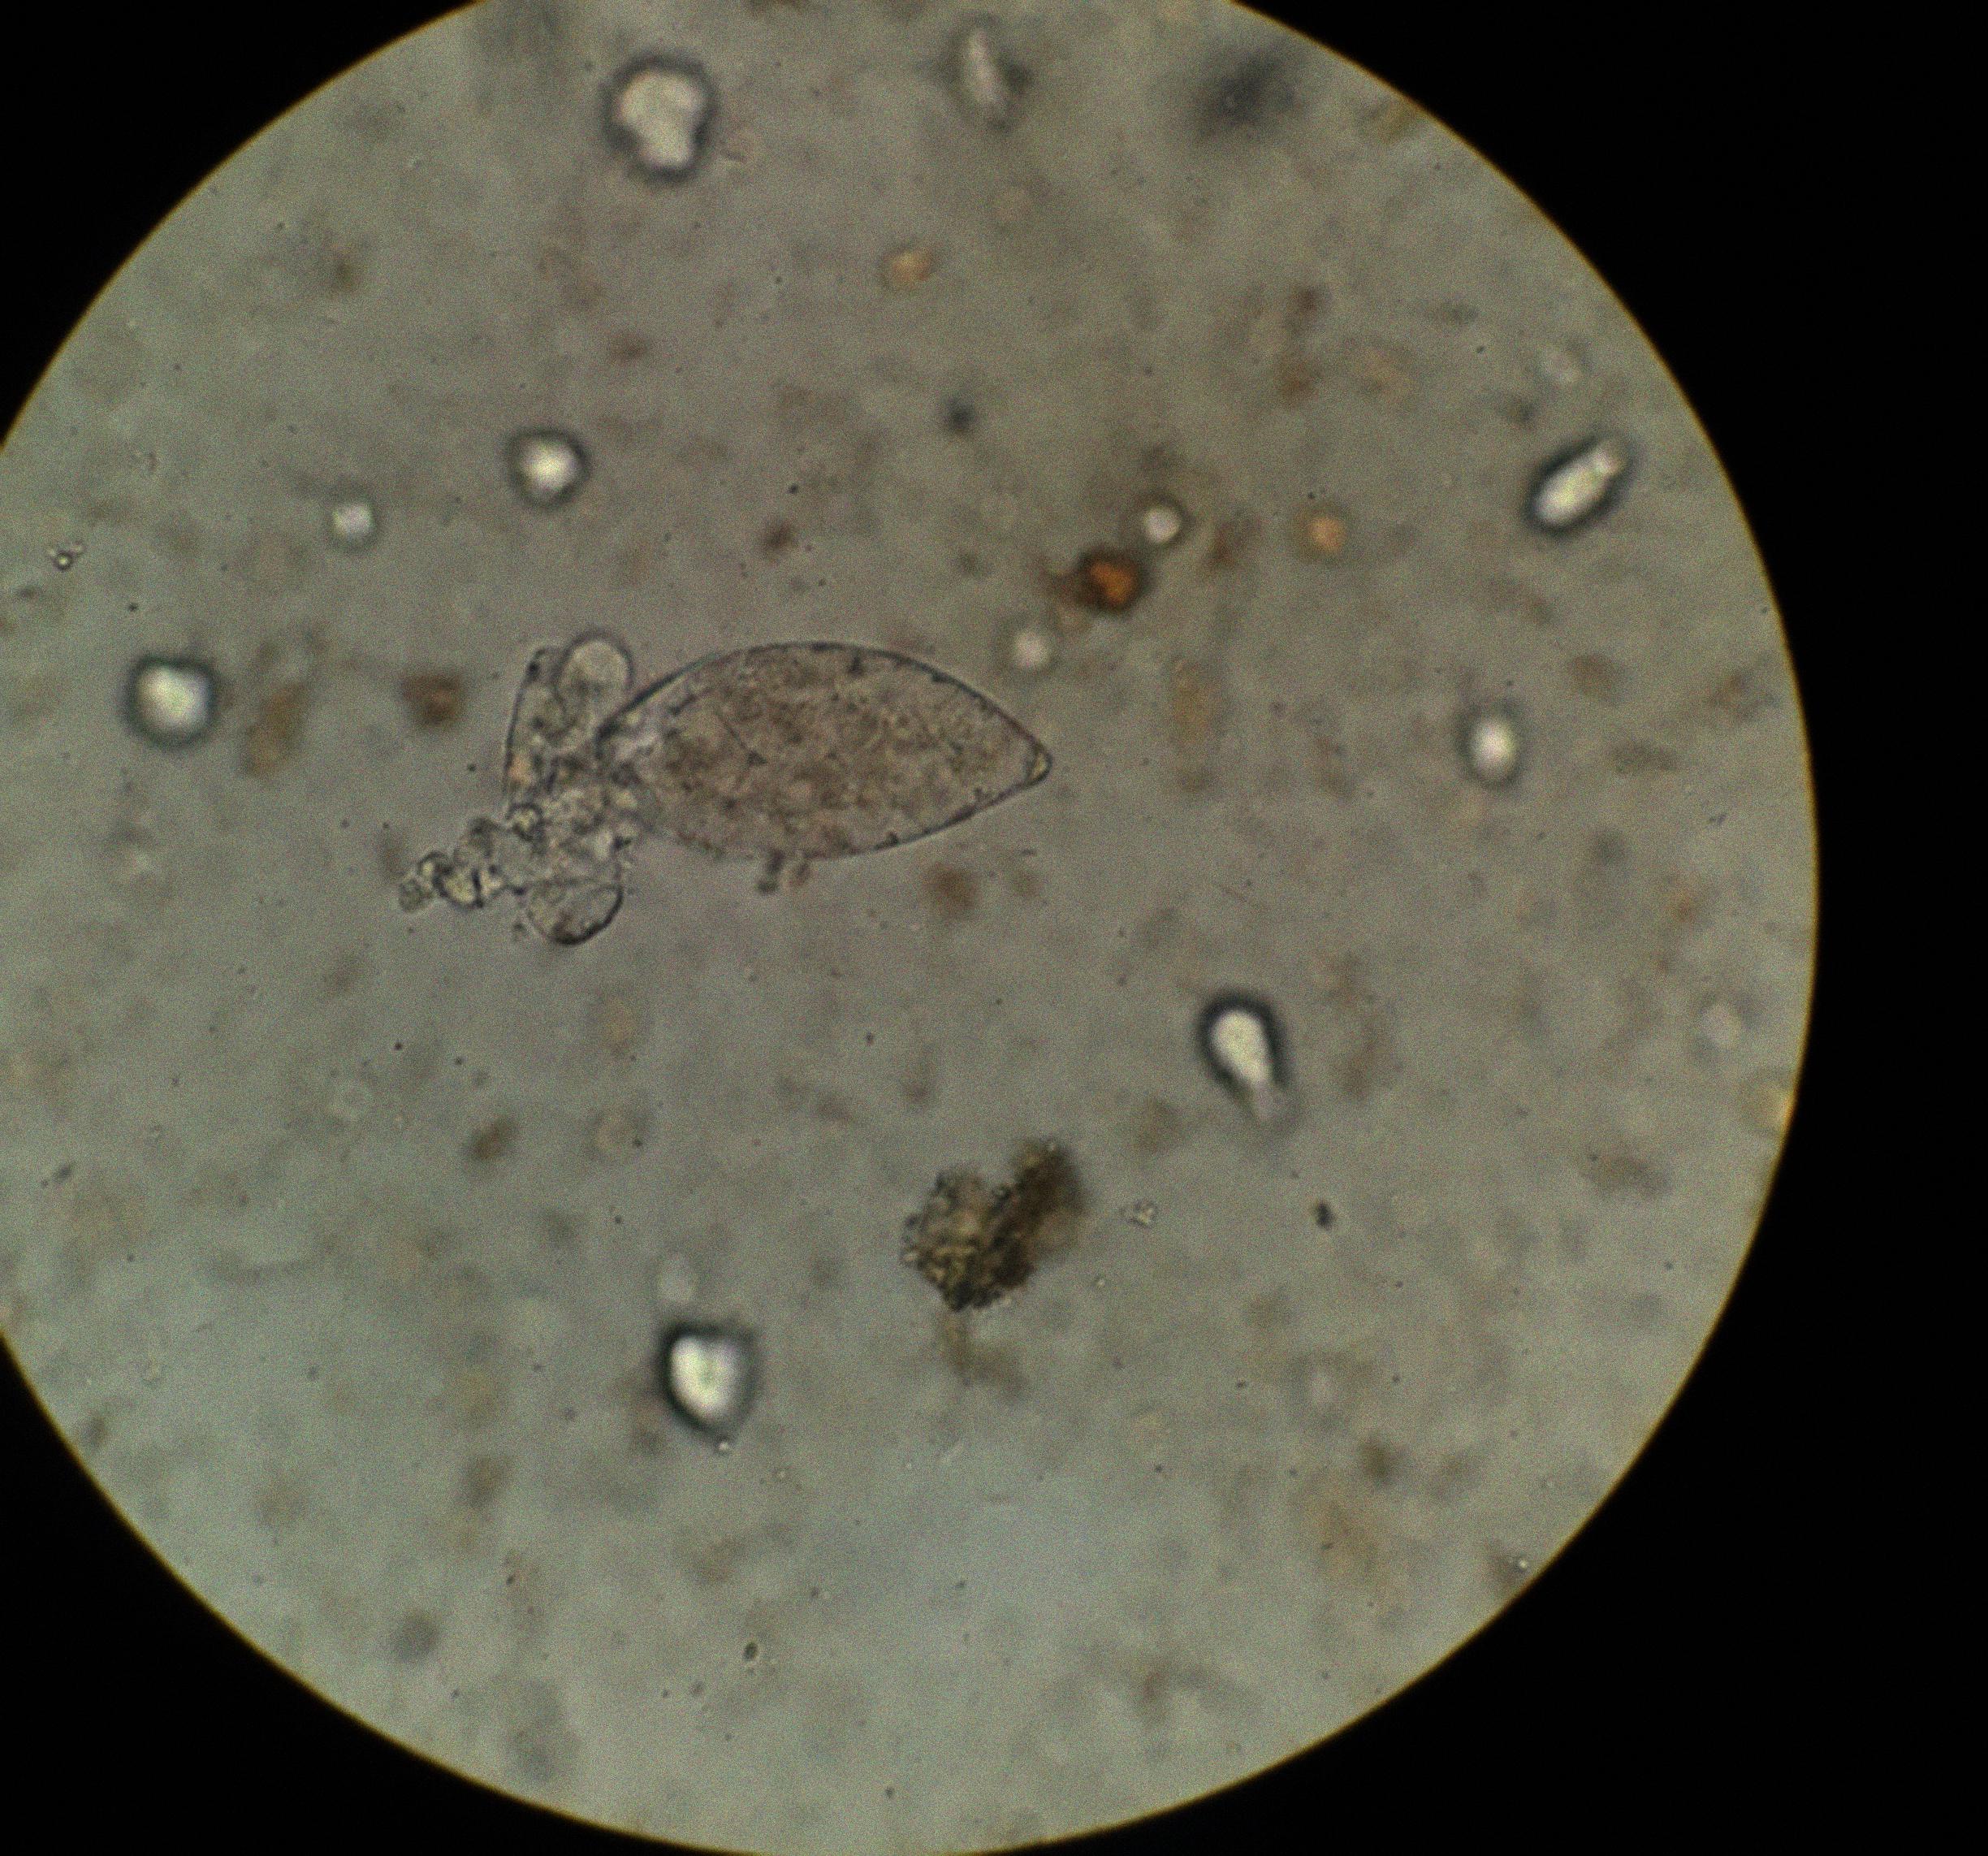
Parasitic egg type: Fasciolopsis buski